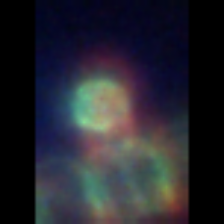
Taxon: Diatom_aggregate
Group: Diatoms